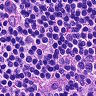
Metastatic tissue present: no